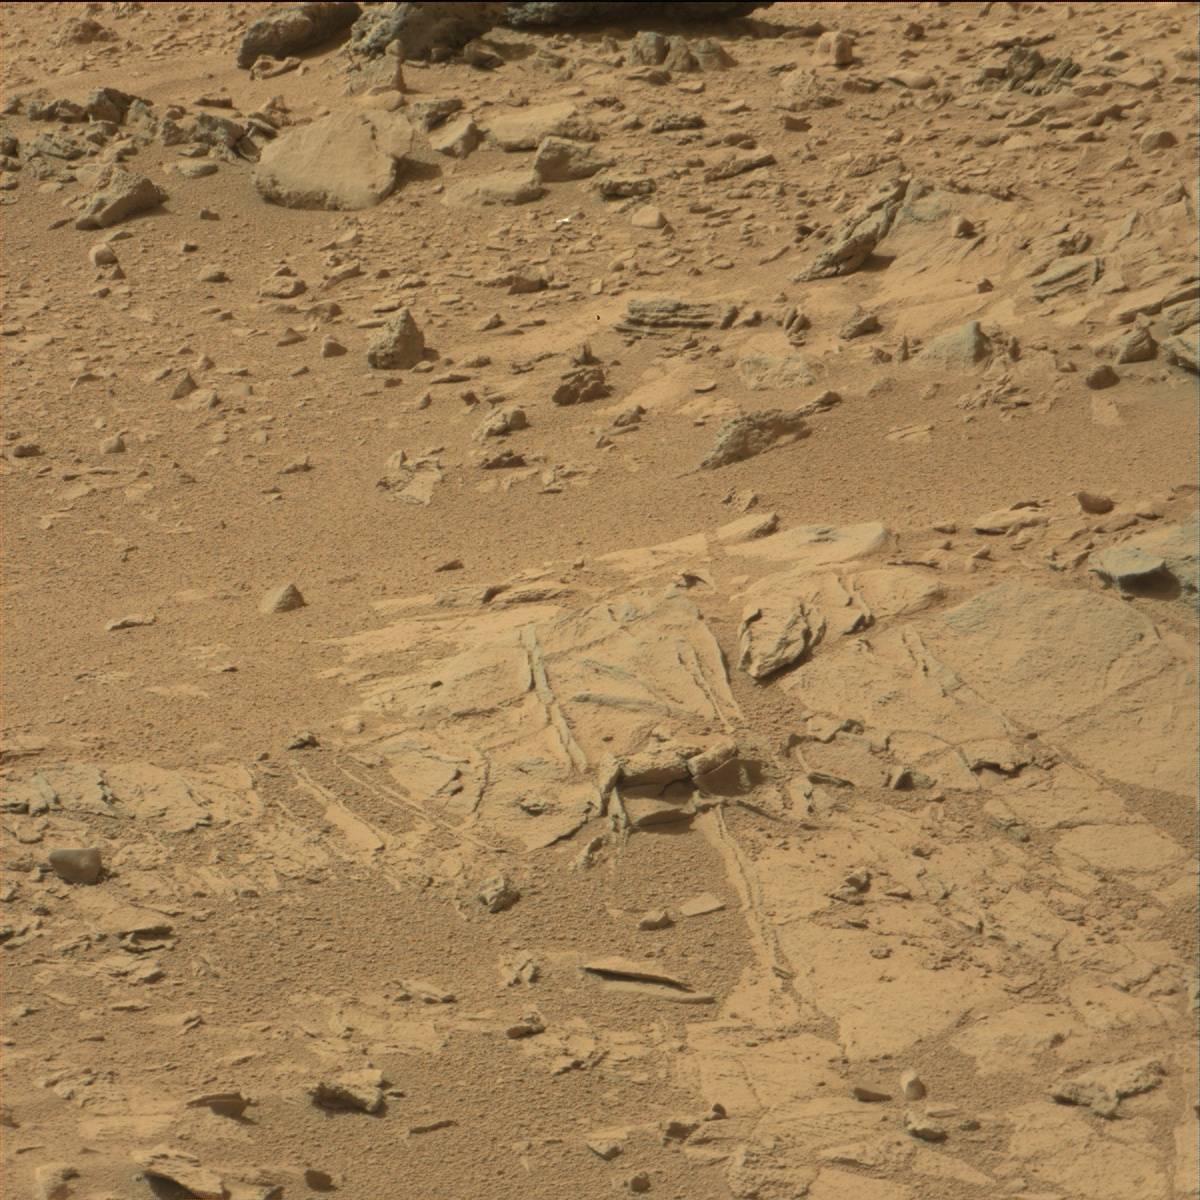
Terrain classes present: Bedrock, Rock, Sand / Soil